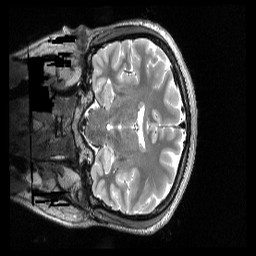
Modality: T2w
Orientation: coronal
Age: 24
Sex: female
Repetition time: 3.2 s
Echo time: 0.563 s